Question: I defined a service. It's service model node in the App.config is:
'''
<system.serviceModel>
<bindings>
<netTcpBinding>
<binding name="NetTcpBindingConfiguration">
<security mode="None" />
</binding>
</netTcpBinding>
</bindings>
<services>
<service name="Products.ProductsServiceImpl">
<endpoint address="net.tcp://localhost:8080/Whatever" binding="netTcpBinding"
bindingConfiguration="NetTcpBindingConfiguration" name="NetTcpBinding_IProductsService"
contract="Products.IProductsService" />
</service>
</services>
</system.serviceModel>
'''
But when trying to add the service reference to a client app, I run the service, then I try to add the service reference using the Add Service Reference... dialog, but I can't locate the service.

If I add an endpoint that uses basicHttpBinding, then the service is localizable via the Add Service Reference dialog.
I tried adding an endpoint that uses mexTcpBinding, but I got an error when trying to start the service, I got an error saying that the contract IMetadataExchange could not be found in the list of contracts implemented by my service.
What could I be missing?
This service is being opened using the ServiceHost class (an extract of the WPF App that's in charge of starting the service:):
'''
var productsServiceHost = new ServiceHost(typeof(ProductsServiceImpl));
productsServiceHost.Open();
stop.IsEnabled = true;
start.IsEnabled = false;
status.Text = "Service Running";
'''
And I used a WCF Library to create the service (where the service and contract are defined))
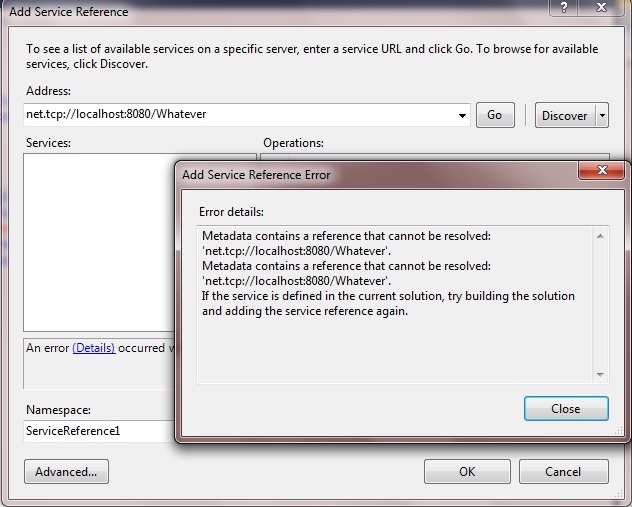
Answer: Got it!
I used this blog: <URL>
1. The "mex" endpoint should use "mexTcpBinding"
2. Have to define the host base address, and leave the main endpoint address blank
3. httpGetEnabled was set to false
Here's the complete service model node (App.config)
'''
<system.serviceModel>
<bindings>
<netTcpBinding>
<binding name="NetTcpBindingConfiguration">
<security mode="None" />
</binding>
</netTcpBinding>
</bindings>
<services>
<service name="Products.ProductsServiceImpl" behaviorConfiguration="metadataSupport">
<endpoint address="" binding="netTcpBinding"
bindingConfiguration="NetTcpBindingConfiguration" name="NetTcpBinding_IProductsService"
contract="Products.IProductsService" />
<endpoint name="MetaDataTcpEndpoint"
address="mex"
binding="mexTcpBinding"
contract="IMetadataExchange"/>
<host>
<baseAddresses>
<add baseAddress="net.tcp://localhost:8080/Whatever" />
</baseAddresses>
</host>
</service>
</services>
<behaviors>
<serviceBehaviors>
<behavior name="metadataSupport">
<serviceMetadata httpGetEnabled="false" />
</behavior>
</serviceBehaviors>
</behaviors>
</system.serviceModel>
'''
When placing the address in the Add Service Reference... dialog, it should be as:
'''
net.tcp://localhost:8080/Whatever/mex
'''
Although if you have started your service, when pressing Go in the Add Service Reference..., it appends the mex text for you if you haven't
Security mode="none" is usefull to access the service from other machines of the network
Happy coding.